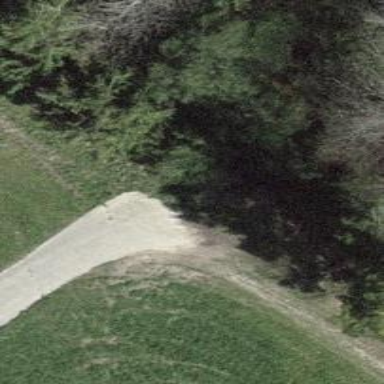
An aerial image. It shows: Well-maintained track road with grade 1 tracktype.